RGB frame:
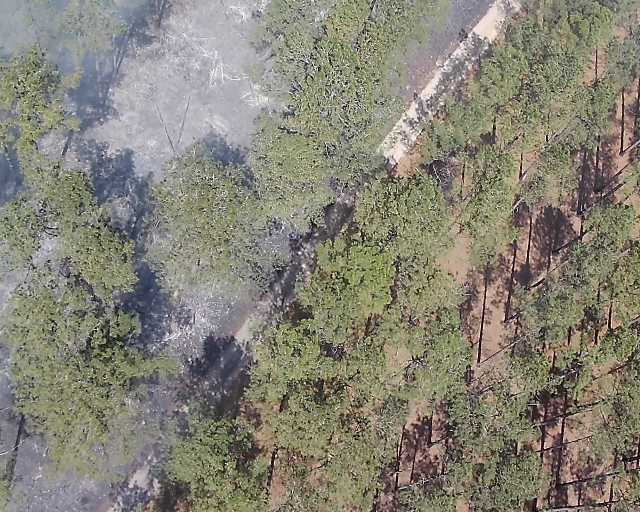
Thermal frame:
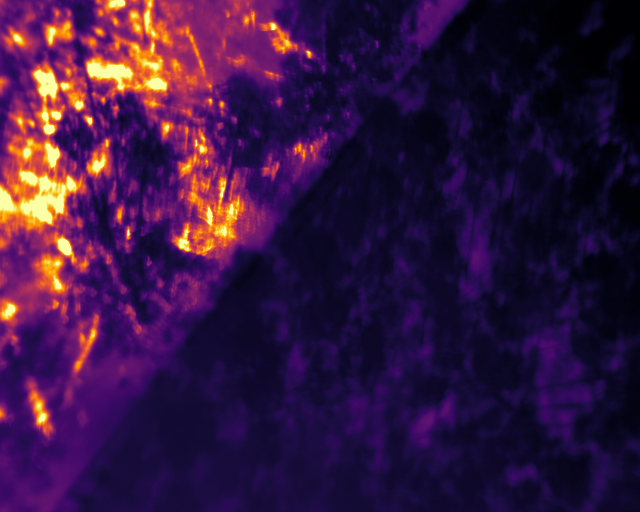
Captured: 2026-02-27 02:42:10
Pixels at or above 80 °C: 18934 (fraction of frame: 0.05778)